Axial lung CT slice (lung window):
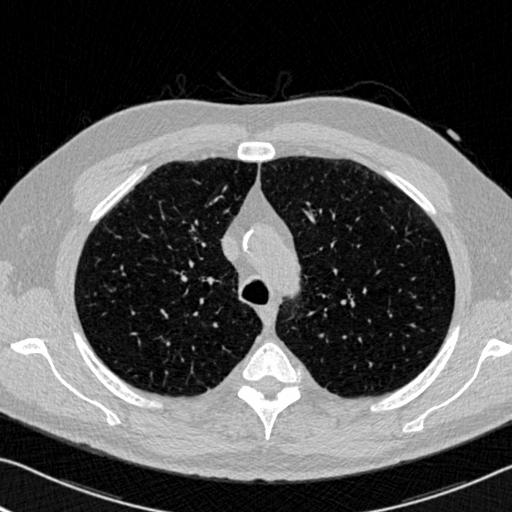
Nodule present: no